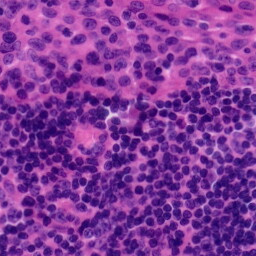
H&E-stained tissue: Tonsil